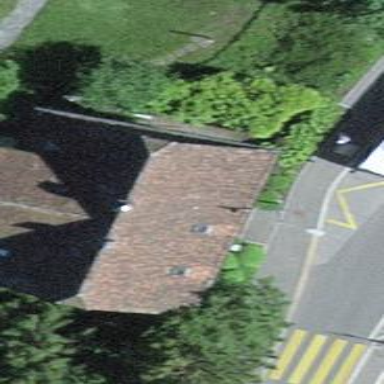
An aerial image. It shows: Community centre.